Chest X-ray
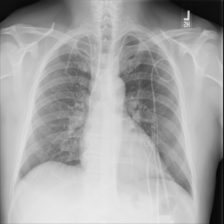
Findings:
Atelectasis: negative
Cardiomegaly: negative
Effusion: negative
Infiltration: negative
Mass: negative
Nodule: negative
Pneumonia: negative
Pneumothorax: negative
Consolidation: negative
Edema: negative
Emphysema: negative
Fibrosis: negative
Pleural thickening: negative
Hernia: negative